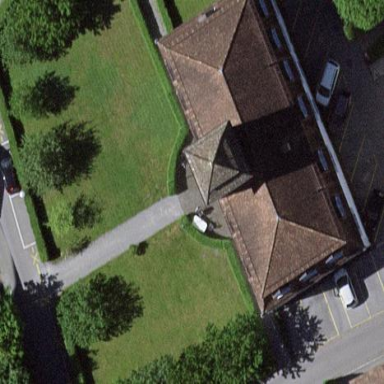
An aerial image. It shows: Historic manor building.